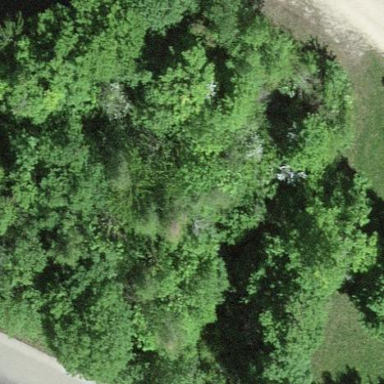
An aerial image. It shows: Forest area.